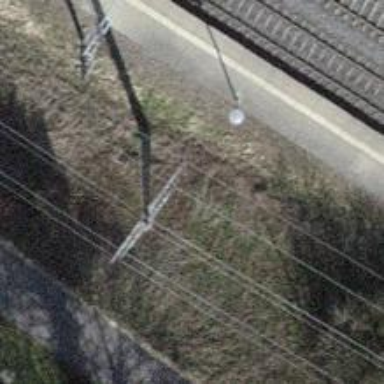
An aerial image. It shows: Power line in the image.